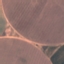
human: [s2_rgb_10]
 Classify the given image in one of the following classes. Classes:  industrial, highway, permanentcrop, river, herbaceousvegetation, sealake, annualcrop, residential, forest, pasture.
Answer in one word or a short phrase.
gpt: AnnualCrop